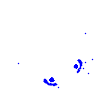
Particle: electron